Interaction volume radius: 5 \u00c5
Interaction volume height: 20 \u00c5
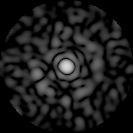
Disorder parameter: 0.8214